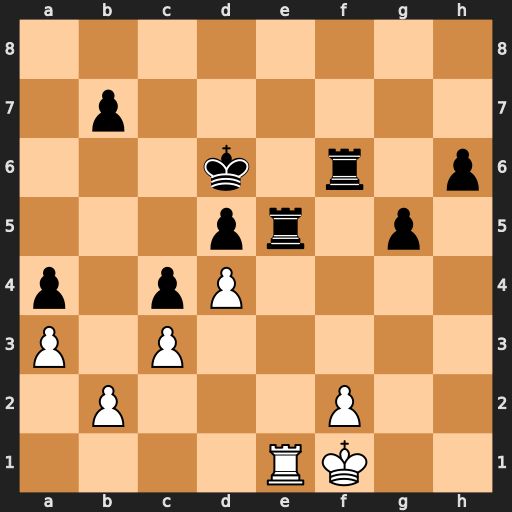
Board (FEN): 8/1p6/3k1r1p/3pr1p1/p1pP4/P1P5/1P3P2/4RK2
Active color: w
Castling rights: -
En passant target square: -
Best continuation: dxe5+ Ke7 exf6+